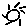
Label: sun